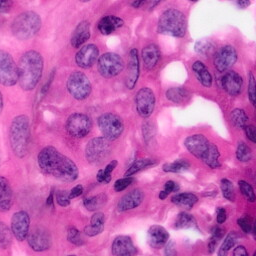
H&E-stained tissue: Pancreatic